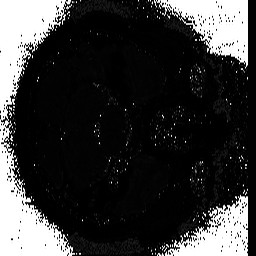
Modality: T2starmap
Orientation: axial
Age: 29
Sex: male
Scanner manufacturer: siemens
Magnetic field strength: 3 T
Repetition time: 0.043 s
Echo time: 0.00184 s